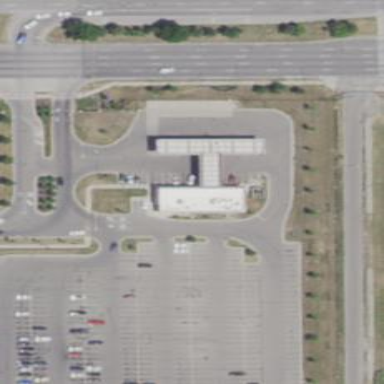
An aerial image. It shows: Parking lot with asphalt surface. It is gas station parking lot.